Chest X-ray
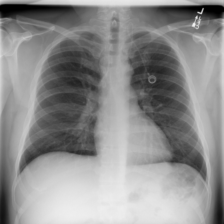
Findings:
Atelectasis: negative
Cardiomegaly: negative
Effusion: negative
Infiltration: negative
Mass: negative
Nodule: negative
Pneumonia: negative
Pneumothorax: negative
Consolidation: negative
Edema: negative
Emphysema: negative
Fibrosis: negative
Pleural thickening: negative
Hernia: negative